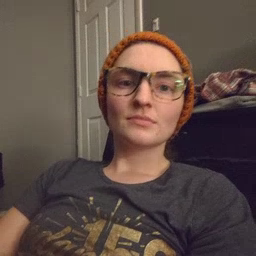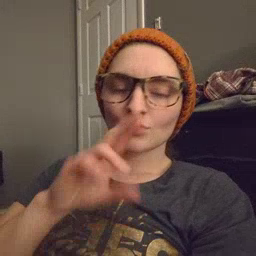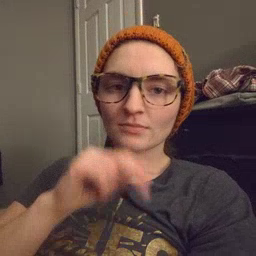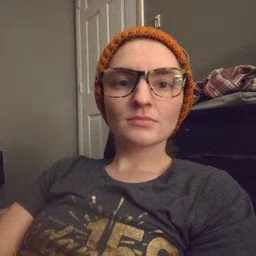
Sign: duck